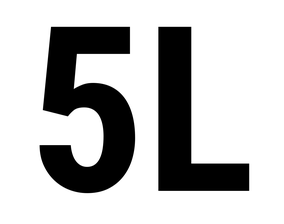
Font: Roboto_Condensed_Bold